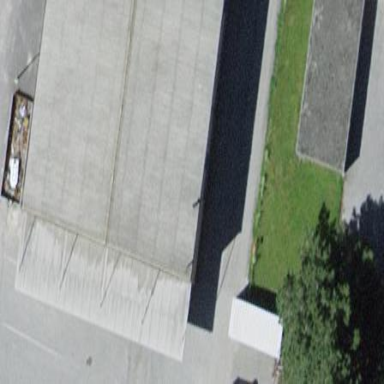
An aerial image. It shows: View of roof of building.